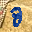
Label: 8